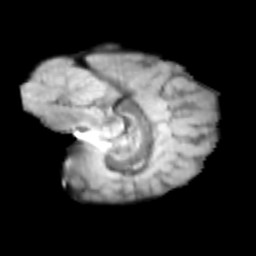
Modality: T2w
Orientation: sagittal
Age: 11
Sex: male
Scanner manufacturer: siemens
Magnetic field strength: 3 T
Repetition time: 3.8 s
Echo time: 0.07 s